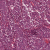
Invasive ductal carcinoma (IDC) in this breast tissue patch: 1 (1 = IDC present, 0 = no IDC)